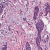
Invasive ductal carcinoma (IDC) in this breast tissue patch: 1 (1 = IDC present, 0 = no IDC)